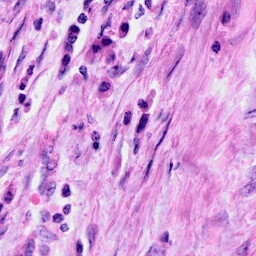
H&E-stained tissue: Cervix